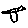
Label: bird